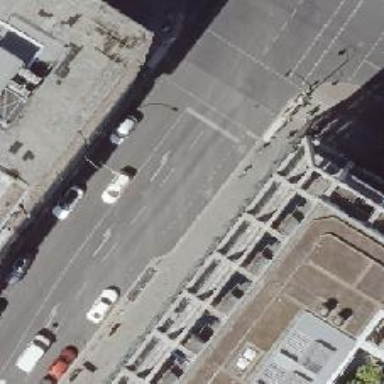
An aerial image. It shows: Road with traffic signals controlling the flow of traffic.